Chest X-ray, PA view. Patient: 49 years old, sex M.
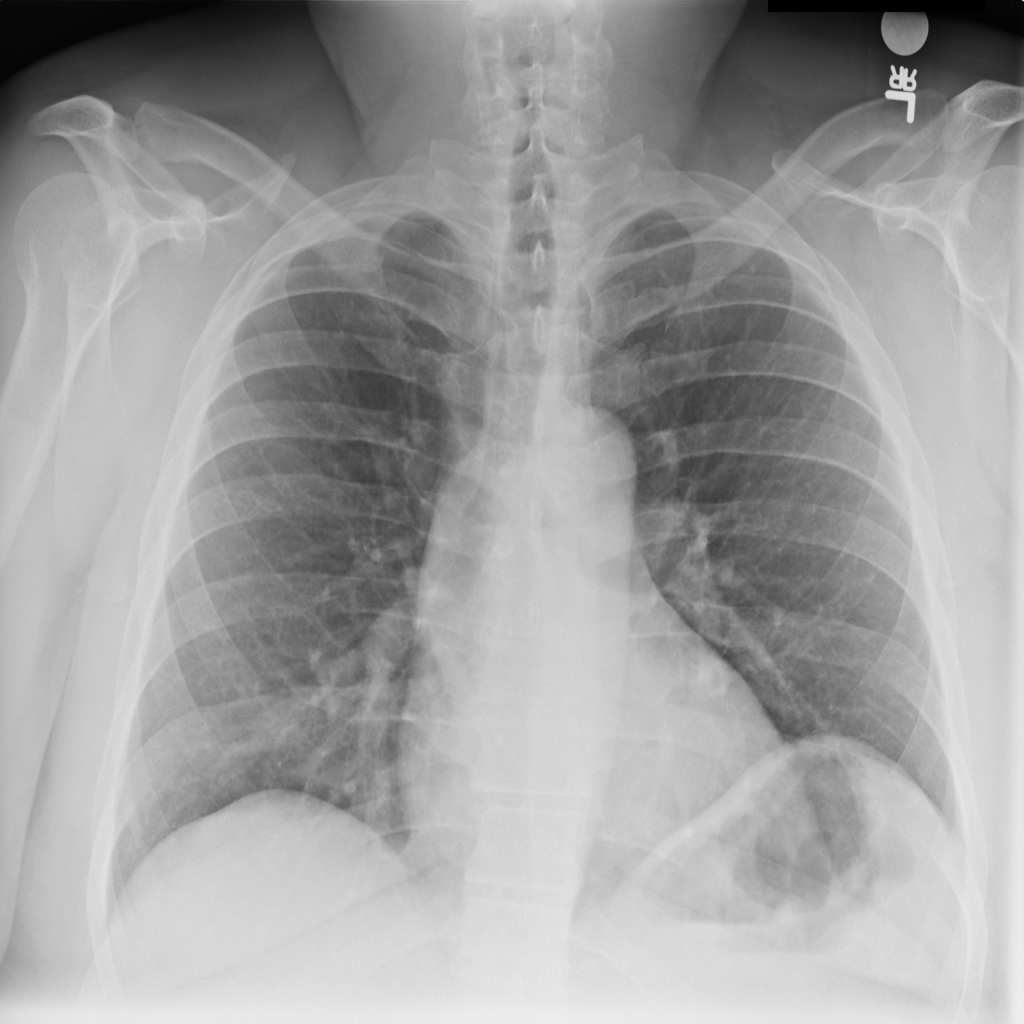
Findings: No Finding